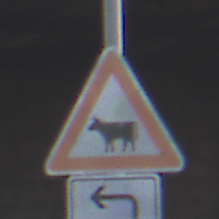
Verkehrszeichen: ViehtriebRechts
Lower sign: RichtungsangabeDurchPfeile2
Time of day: SunriseSunset
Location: Outdoor (Nature)
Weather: Clear
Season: NotSpecified
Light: Natural